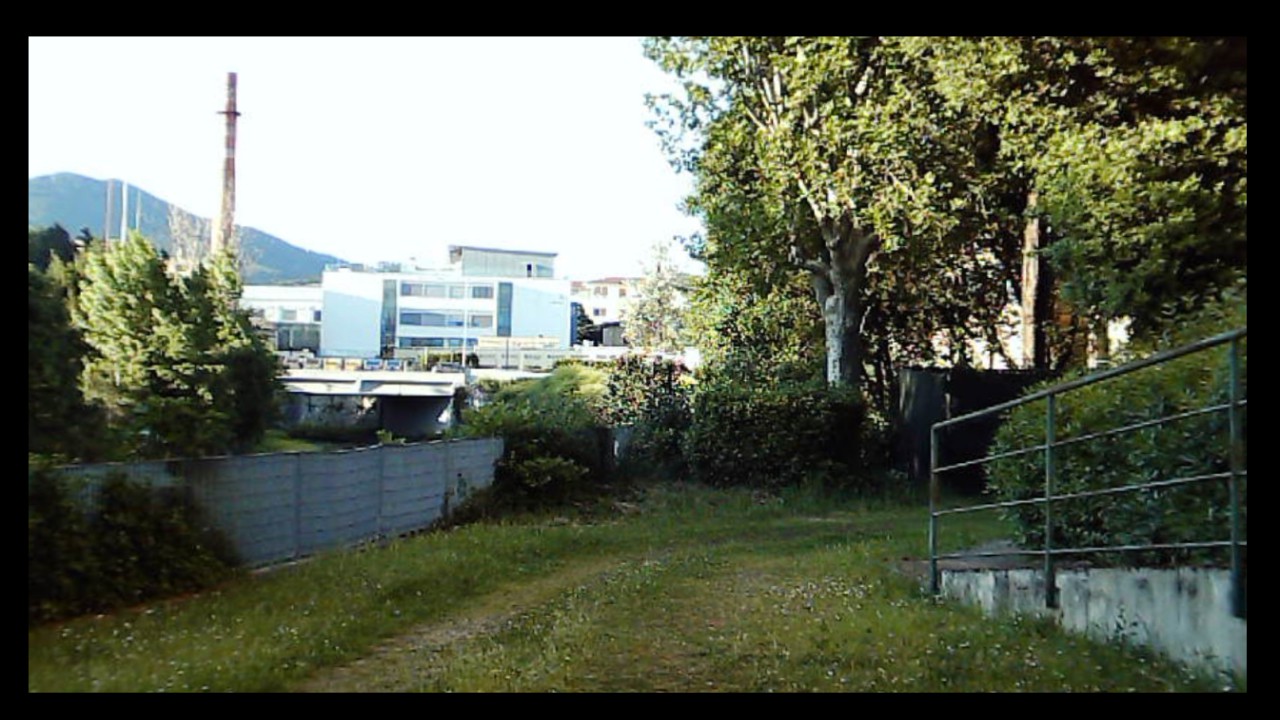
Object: DJI Tello EDU

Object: DarwinFPV cineape20